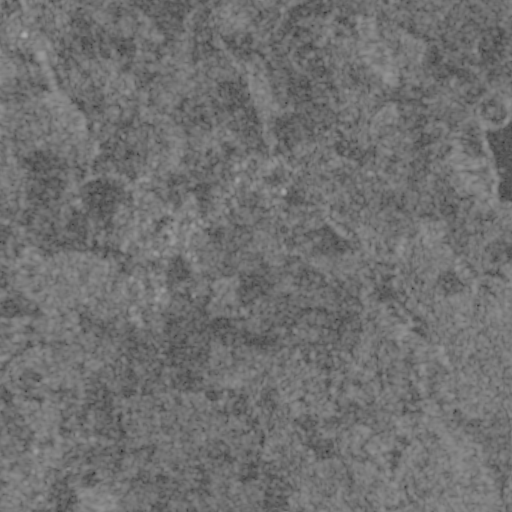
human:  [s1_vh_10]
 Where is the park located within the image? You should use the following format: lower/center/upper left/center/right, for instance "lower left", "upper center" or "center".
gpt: The park is located in the center left of the image.
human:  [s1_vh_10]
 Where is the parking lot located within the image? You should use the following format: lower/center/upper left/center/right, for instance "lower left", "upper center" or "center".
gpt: The parking lot is located in the center left of the image.
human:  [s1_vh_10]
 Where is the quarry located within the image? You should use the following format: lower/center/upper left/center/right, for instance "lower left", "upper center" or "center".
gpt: The quarry is located in the upper left of the image.
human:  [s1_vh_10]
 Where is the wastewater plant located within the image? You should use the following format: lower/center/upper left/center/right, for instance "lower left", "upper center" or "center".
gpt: The wastewater plant is located in the upper left of the image.
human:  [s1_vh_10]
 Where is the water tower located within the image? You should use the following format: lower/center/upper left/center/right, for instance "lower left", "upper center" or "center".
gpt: The water tower is located in the upper right of the image.
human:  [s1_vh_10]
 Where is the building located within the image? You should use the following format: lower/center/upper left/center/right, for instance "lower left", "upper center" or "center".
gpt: There is no building in the image.

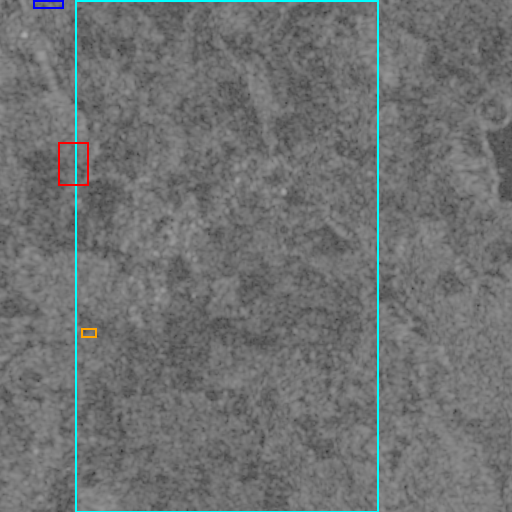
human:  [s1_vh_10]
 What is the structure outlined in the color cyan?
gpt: The structure outlined in cyan is a crop field.
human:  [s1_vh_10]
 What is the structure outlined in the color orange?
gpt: The structure outlined in orange is a park.
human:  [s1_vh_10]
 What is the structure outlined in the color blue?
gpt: The structure outlined in blue is a quarry.
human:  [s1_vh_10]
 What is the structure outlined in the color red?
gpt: The structure outlined in red is a wastewater plant.
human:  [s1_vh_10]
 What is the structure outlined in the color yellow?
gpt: There is no yellow outline.